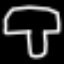
Label: mushroom